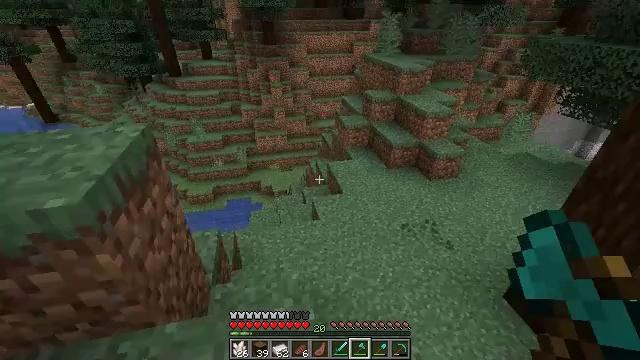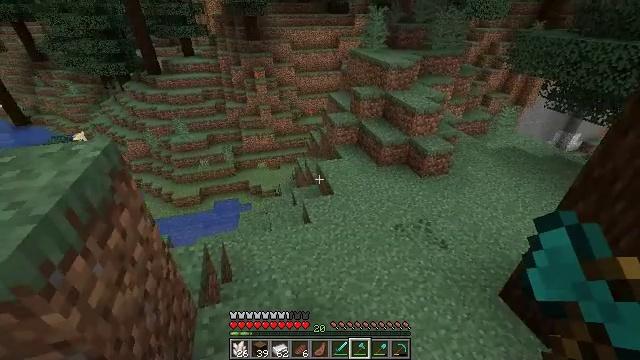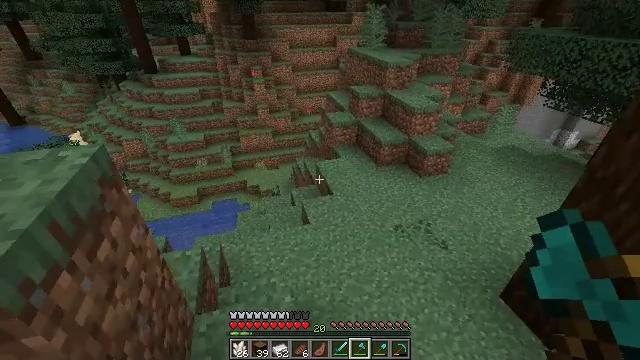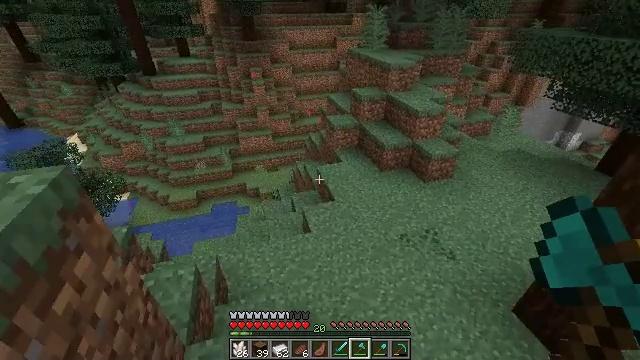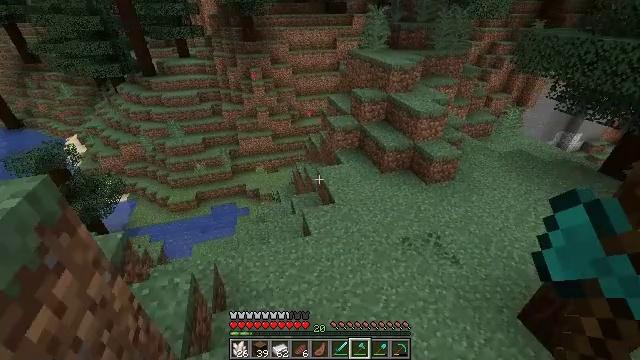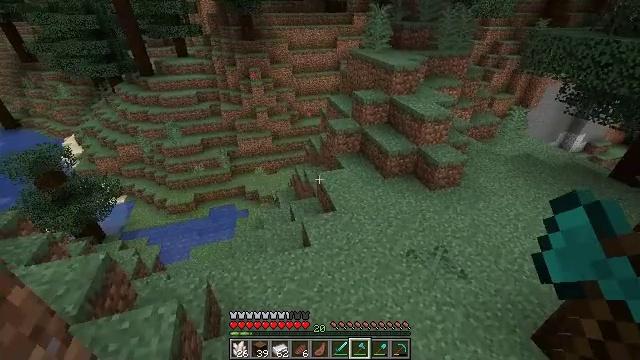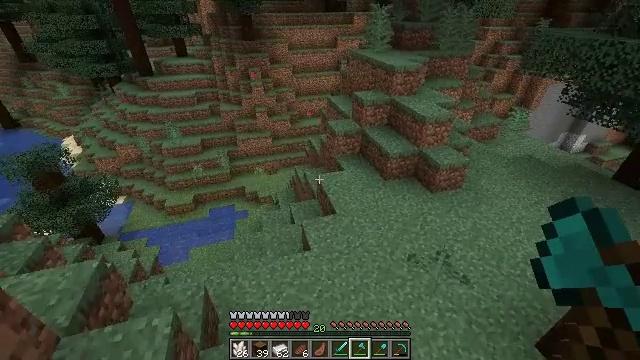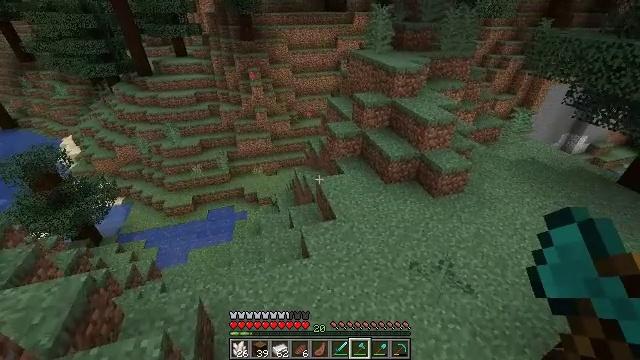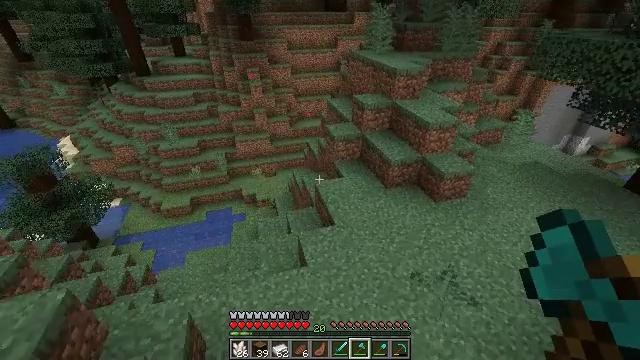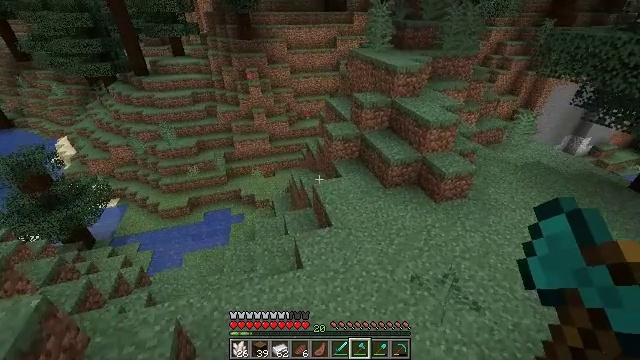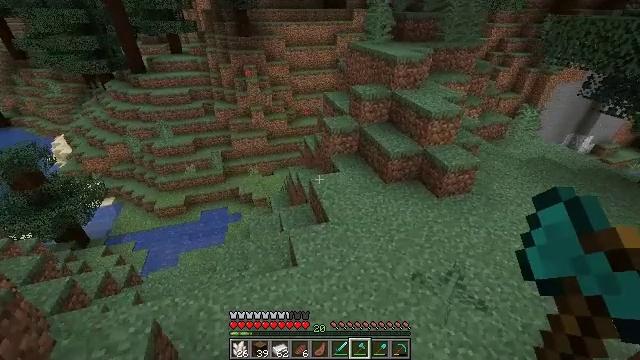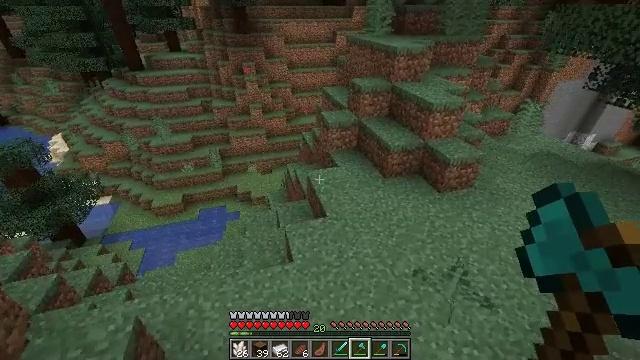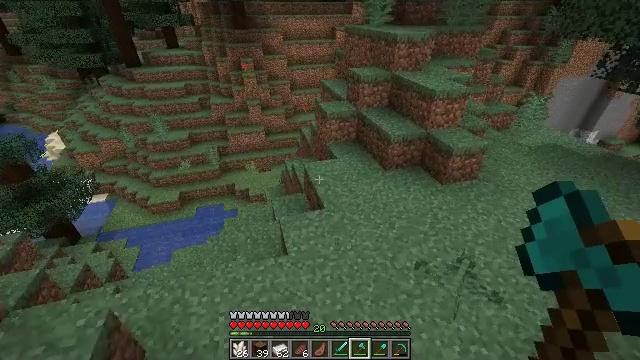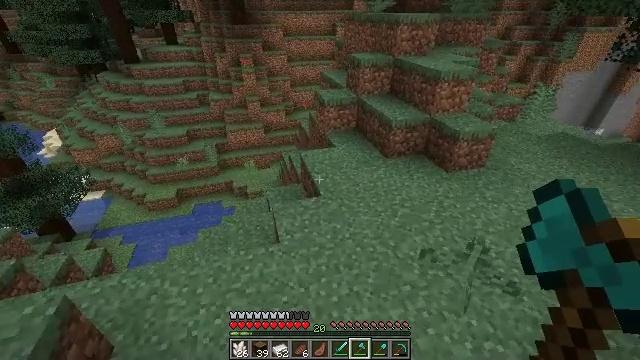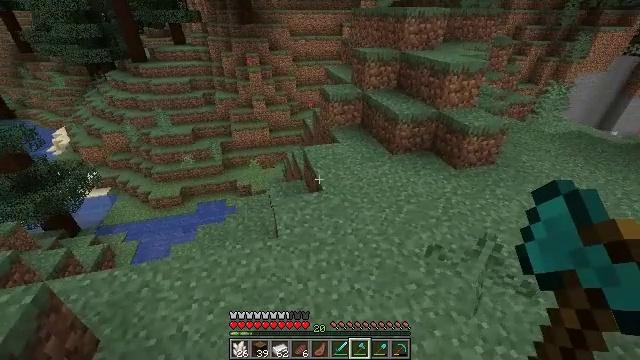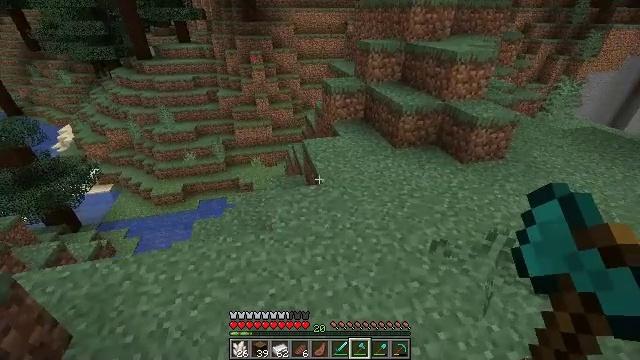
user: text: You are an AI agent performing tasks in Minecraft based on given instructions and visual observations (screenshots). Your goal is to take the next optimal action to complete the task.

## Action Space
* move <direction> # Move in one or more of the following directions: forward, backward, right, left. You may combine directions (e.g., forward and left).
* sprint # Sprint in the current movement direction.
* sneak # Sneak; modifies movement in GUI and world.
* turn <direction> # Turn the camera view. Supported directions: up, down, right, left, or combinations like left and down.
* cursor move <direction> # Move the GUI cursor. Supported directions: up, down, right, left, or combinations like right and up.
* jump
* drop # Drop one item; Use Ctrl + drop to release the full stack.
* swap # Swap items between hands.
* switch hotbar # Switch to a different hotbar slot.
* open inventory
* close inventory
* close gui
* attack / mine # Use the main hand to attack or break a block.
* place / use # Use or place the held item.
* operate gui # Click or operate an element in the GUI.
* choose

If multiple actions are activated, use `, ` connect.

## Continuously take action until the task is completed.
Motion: motion action
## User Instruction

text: Gather sugar cane for crafting.
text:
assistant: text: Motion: move forward, turn right
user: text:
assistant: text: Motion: move forward
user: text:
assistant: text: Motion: move forward
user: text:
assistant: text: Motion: move forward
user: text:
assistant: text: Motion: move forward
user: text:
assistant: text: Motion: move forward
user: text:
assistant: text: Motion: move forward
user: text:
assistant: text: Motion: move forward and move right
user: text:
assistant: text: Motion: move forward and move right
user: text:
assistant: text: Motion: move forward and move right
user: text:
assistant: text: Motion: move forward and move right
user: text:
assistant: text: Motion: move forward and move right
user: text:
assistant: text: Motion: move forward and move right
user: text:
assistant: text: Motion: move forward and move right, turn left
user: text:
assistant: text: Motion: move forward and move right, turn left
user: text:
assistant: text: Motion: move forward and move right, turn left and up
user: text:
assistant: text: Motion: move forward and move right, turn left and up
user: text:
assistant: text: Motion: move forward and move right, turn left and up
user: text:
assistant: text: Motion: move forward and move right, turn left and up
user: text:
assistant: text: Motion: move forward and move right, turn left and up
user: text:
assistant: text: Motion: move forward and move right, turn left
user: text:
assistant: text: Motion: move forward and move right
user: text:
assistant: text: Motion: move forward and move right, turn left
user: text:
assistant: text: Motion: move right, turn left
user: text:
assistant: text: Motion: no_op
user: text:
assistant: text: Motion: no_op
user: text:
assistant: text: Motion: no_op
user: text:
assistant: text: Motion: no_op
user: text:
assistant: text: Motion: no_op
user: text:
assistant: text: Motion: no_op